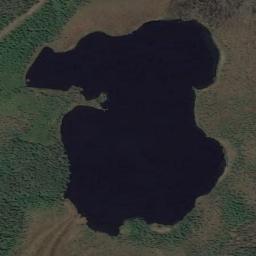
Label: lake